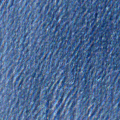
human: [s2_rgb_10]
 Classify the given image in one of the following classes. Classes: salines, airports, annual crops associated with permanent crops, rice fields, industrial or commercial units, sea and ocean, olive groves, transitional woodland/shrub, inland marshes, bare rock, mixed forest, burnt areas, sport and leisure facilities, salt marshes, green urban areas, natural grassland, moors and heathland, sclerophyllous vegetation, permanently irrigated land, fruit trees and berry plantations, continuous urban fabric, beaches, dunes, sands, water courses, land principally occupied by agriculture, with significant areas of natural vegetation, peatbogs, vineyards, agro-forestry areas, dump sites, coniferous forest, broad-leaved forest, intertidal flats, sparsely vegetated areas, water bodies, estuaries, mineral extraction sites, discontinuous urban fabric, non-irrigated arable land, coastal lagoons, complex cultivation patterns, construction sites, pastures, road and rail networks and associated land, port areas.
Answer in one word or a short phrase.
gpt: sea and ocean